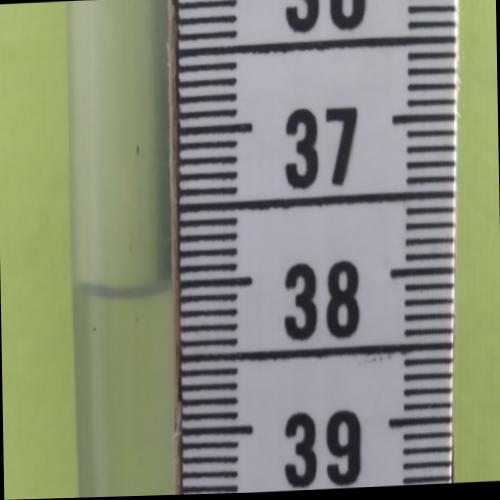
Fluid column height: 38.0 cm